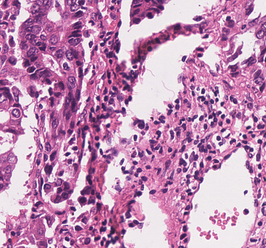
Tumor epithelial tissue: yes
Tumor-associated stroma tissue: yes
Normal tissue: no